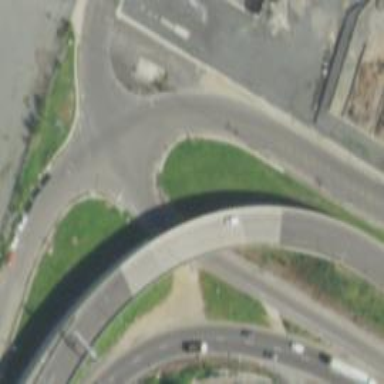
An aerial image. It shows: Bridge over motorway link with asphalt surface.